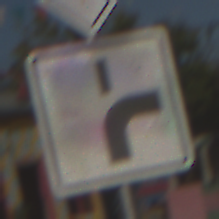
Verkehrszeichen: VerlaufVorfahrtsstrasse8
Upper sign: Vorfahrtsstrasse
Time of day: MorningAfternoon
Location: Outdoor (Special)
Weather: PartlyCloudy
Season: NotSpecified
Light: Natural